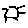
Label: sun